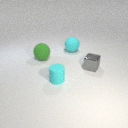
large cyan rubber sphere behind small gray metal cube